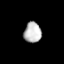
Tissue: lung
Cell type: Epithelial cells
Senescence score: 0.2404
Nuclear area (px): 351
Mean DAPI intensity: 184.892